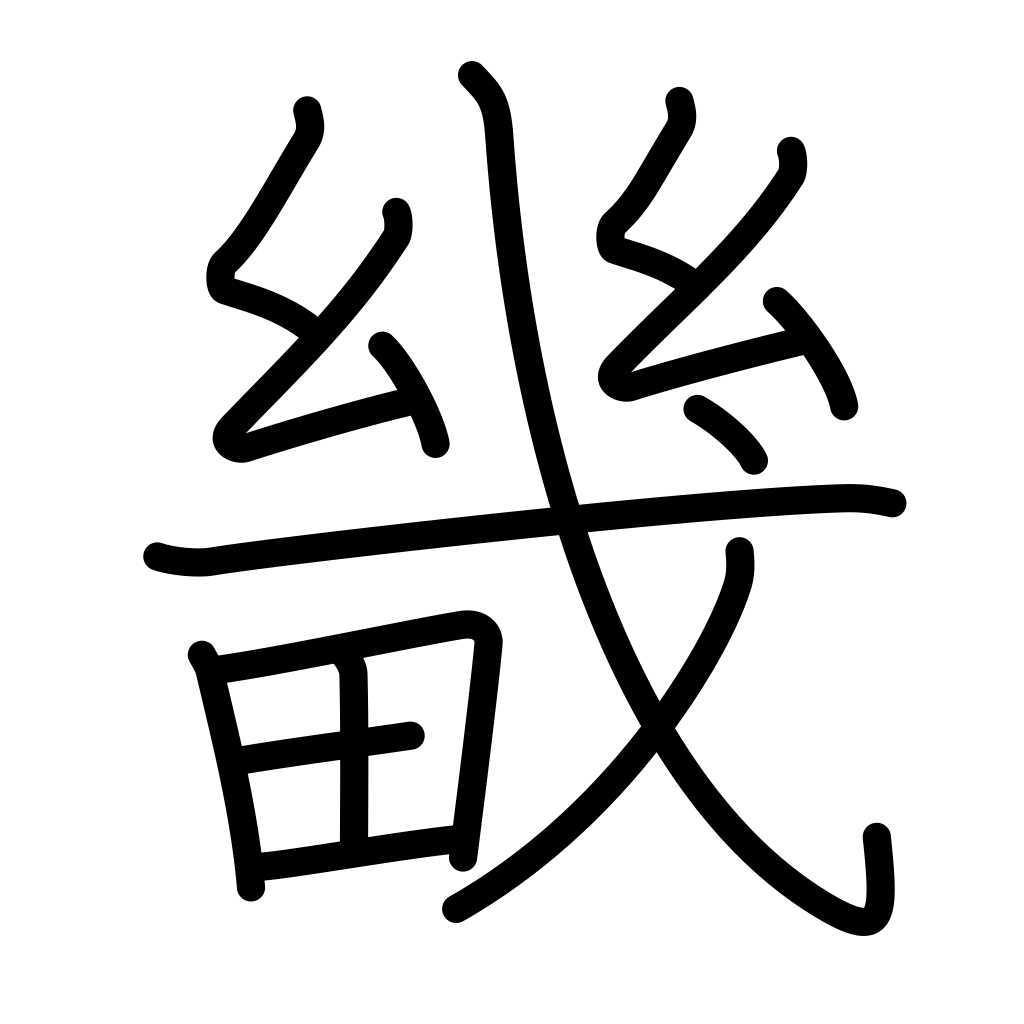
Meaning: capital, suburbs of capital